Question: I am trying to make two sections in my HTML repeat itself. The first section is supposed to repeat itself twice and the second section is supposed to repeat itself four times.
Here is what the second section in particular looks like(I want this to repeat four times)
Here is my current progress - <URL>.
I got the first section to repeat twice but when I apply the repeat directive to the second section, the second section disappears....
To accomplish both tasks, I used the AngularJS <URL>
'''
<div id="rest_contents" data-ng-app=""> .....
'''
Does anyone see an issue with my syntax or what I did wrong?
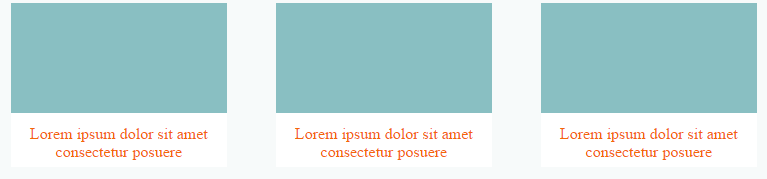
Answer: Check your console log, there is a syntax error with your sections list definition. You have 'pictorial=' but it should be 'pictorial:'
'''
<div data-ng-init="sections=[{title: 'Campaign', pictorial:'campaign.png'},
{title: 'TV Ads', pictorial:'tv_adds.png'} , {title:'Video Archive',pictorial: 'video_archive.png'},
{title: 'House Showcases', pictorial: 'house_showcases.png'}]" >
'''